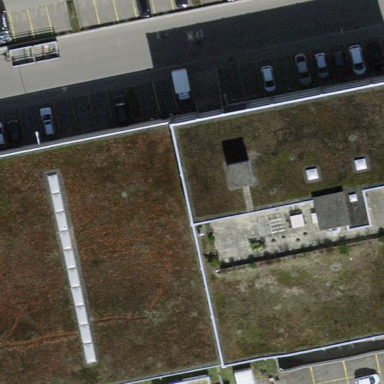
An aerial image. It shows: Flat-roofed building.